Question: i want to integrate itunes file sharing into my app. I know that i just need to set true UIFileSharingEnabled in info.plist. But it make all files and directories in /Documents from my app is show in itunes file sharing. I just want to share a directory tree listing in itunes file sharing.
This is a screenshoot of my /Documents (i got it from iphone simulator directory but it is same for the device)

from that pictures, i just want to share the all files in Project directory without showing Project directory itself.
Can i do that? Please help me to solve this.
Thank you, Risma
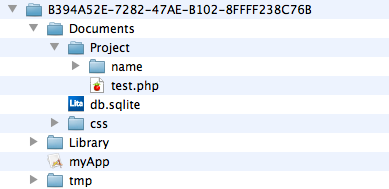
Answer: I don't think you can alter what is shared when you enable file sharing by using the 'UIFileSharingEnabled' key in 'Info.plist'.
However I suggest that you revamp your content so that application specific content go into the 'Library' folder such as the database file and other non-user stuff. You might want to go through <URL> for identifying which folders are backed up by iTunes.